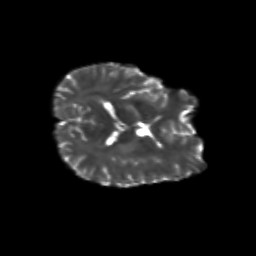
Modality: T2w
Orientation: axial
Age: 26
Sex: female
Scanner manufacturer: siemens
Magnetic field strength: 3 T
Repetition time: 3.5 s
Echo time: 0.125 s